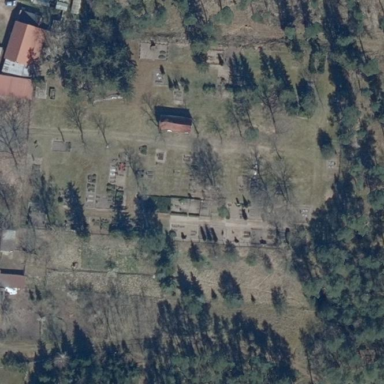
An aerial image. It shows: Grave yard.